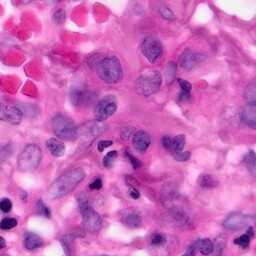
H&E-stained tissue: Pancreatic